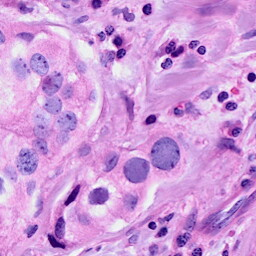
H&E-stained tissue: Breast